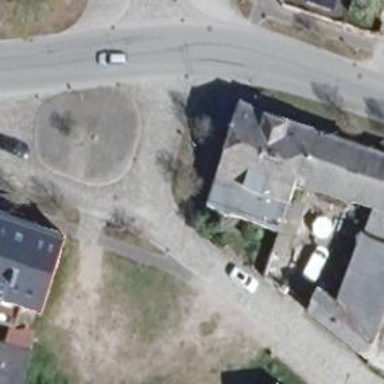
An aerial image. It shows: Residential road with sett surface on the right sidewalk.